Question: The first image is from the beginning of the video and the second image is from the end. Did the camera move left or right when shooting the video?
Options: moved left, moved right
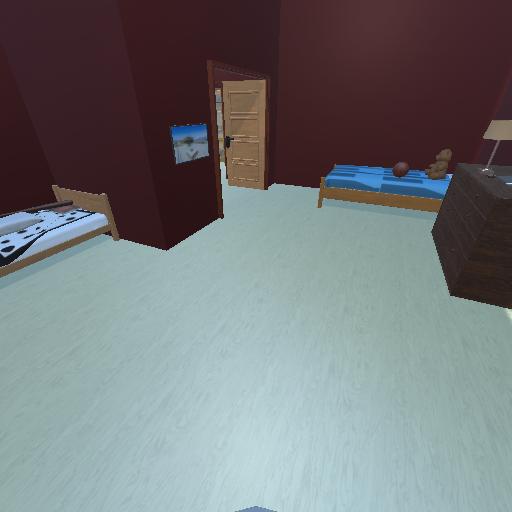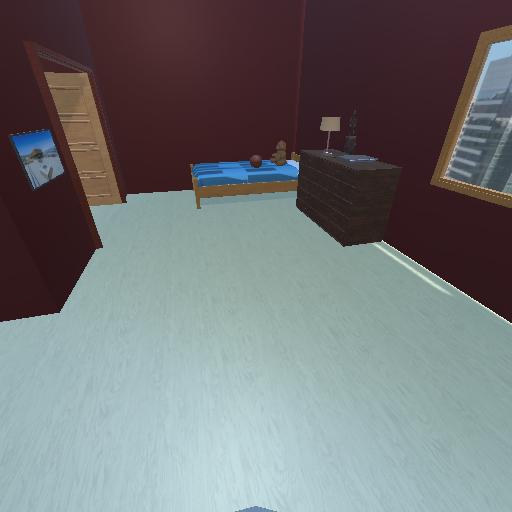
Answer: moved left